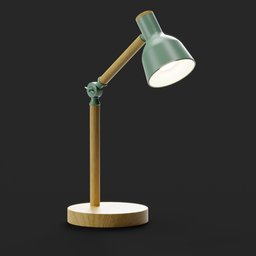
Label: lighting